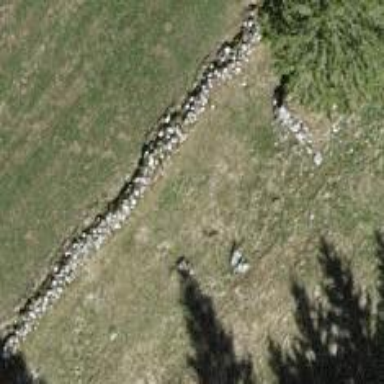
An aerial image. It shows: Wall is shown in the image.